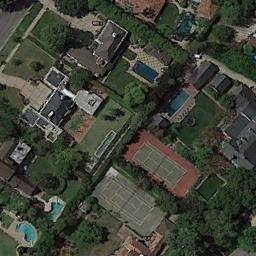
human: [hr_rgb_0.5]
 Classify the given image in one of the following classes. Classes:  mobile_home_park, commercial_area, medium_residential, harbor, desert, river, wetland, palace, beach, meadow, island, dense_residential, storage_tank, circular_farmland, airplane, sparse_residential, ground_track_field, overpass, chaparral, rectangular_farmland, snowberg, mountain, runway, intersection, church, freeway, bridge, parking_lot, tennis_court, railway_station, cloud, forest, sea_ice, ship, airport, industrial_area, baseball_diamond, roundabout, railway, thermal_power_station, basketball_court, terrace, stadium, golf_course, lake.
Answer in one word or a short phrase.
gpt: tennis_court